Question:
I am developing mobile Flex Google Map related application. This application Android device working fine.
I am using tools Flashbuilder 4.5 integrated to Eclipse. Android device working fine. I am test to BlackBerry device (BB STORM 9530) connect to my pc sign key also completed in configure the device display one popup.
This window show the device IP and debug host IP. How can get in these IPs.
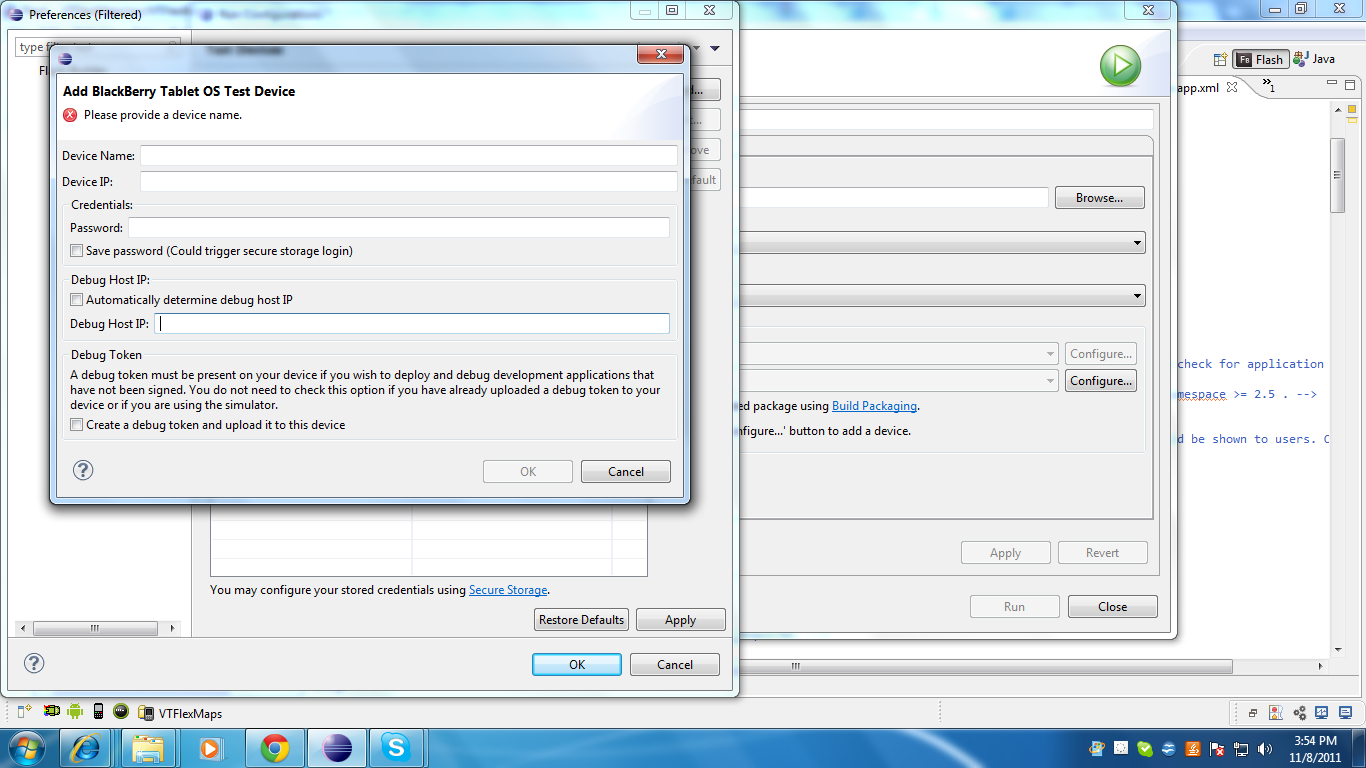
Answer: You can't run Flash or Flex in any form with Storm and other BB handhelds